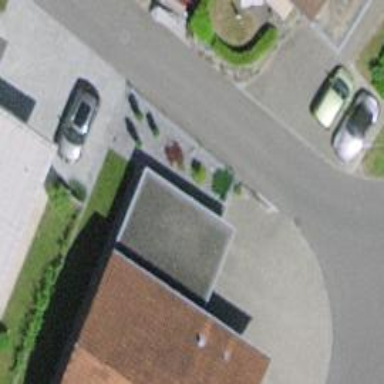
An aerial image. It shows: Garage building.